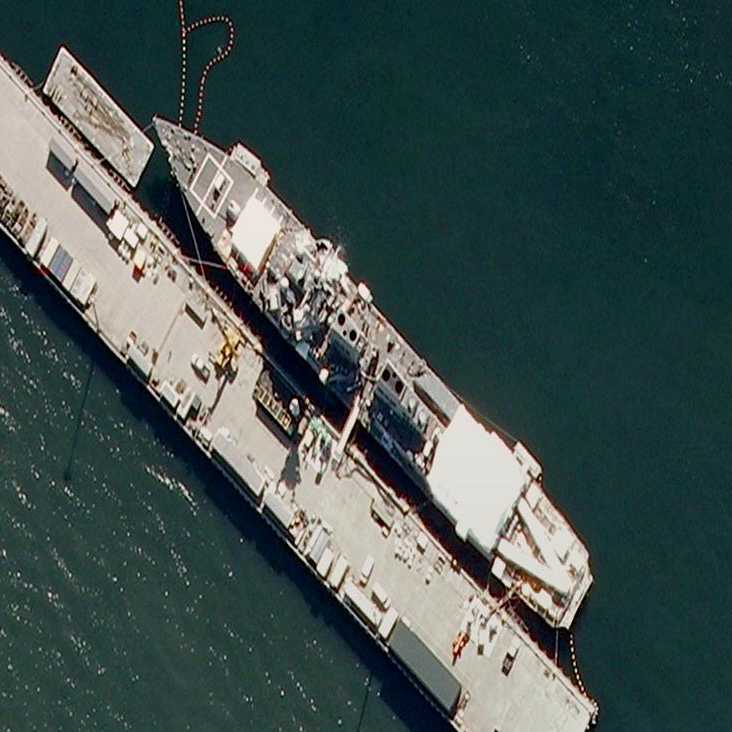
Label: destroyer